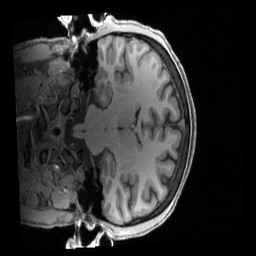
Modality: T1w
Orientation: coronal
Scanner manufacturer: siemens
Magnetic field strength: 3 T
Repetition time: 2.4 s
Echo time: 0.00222 s